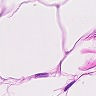
Metastatic tissue present: no